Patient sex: F
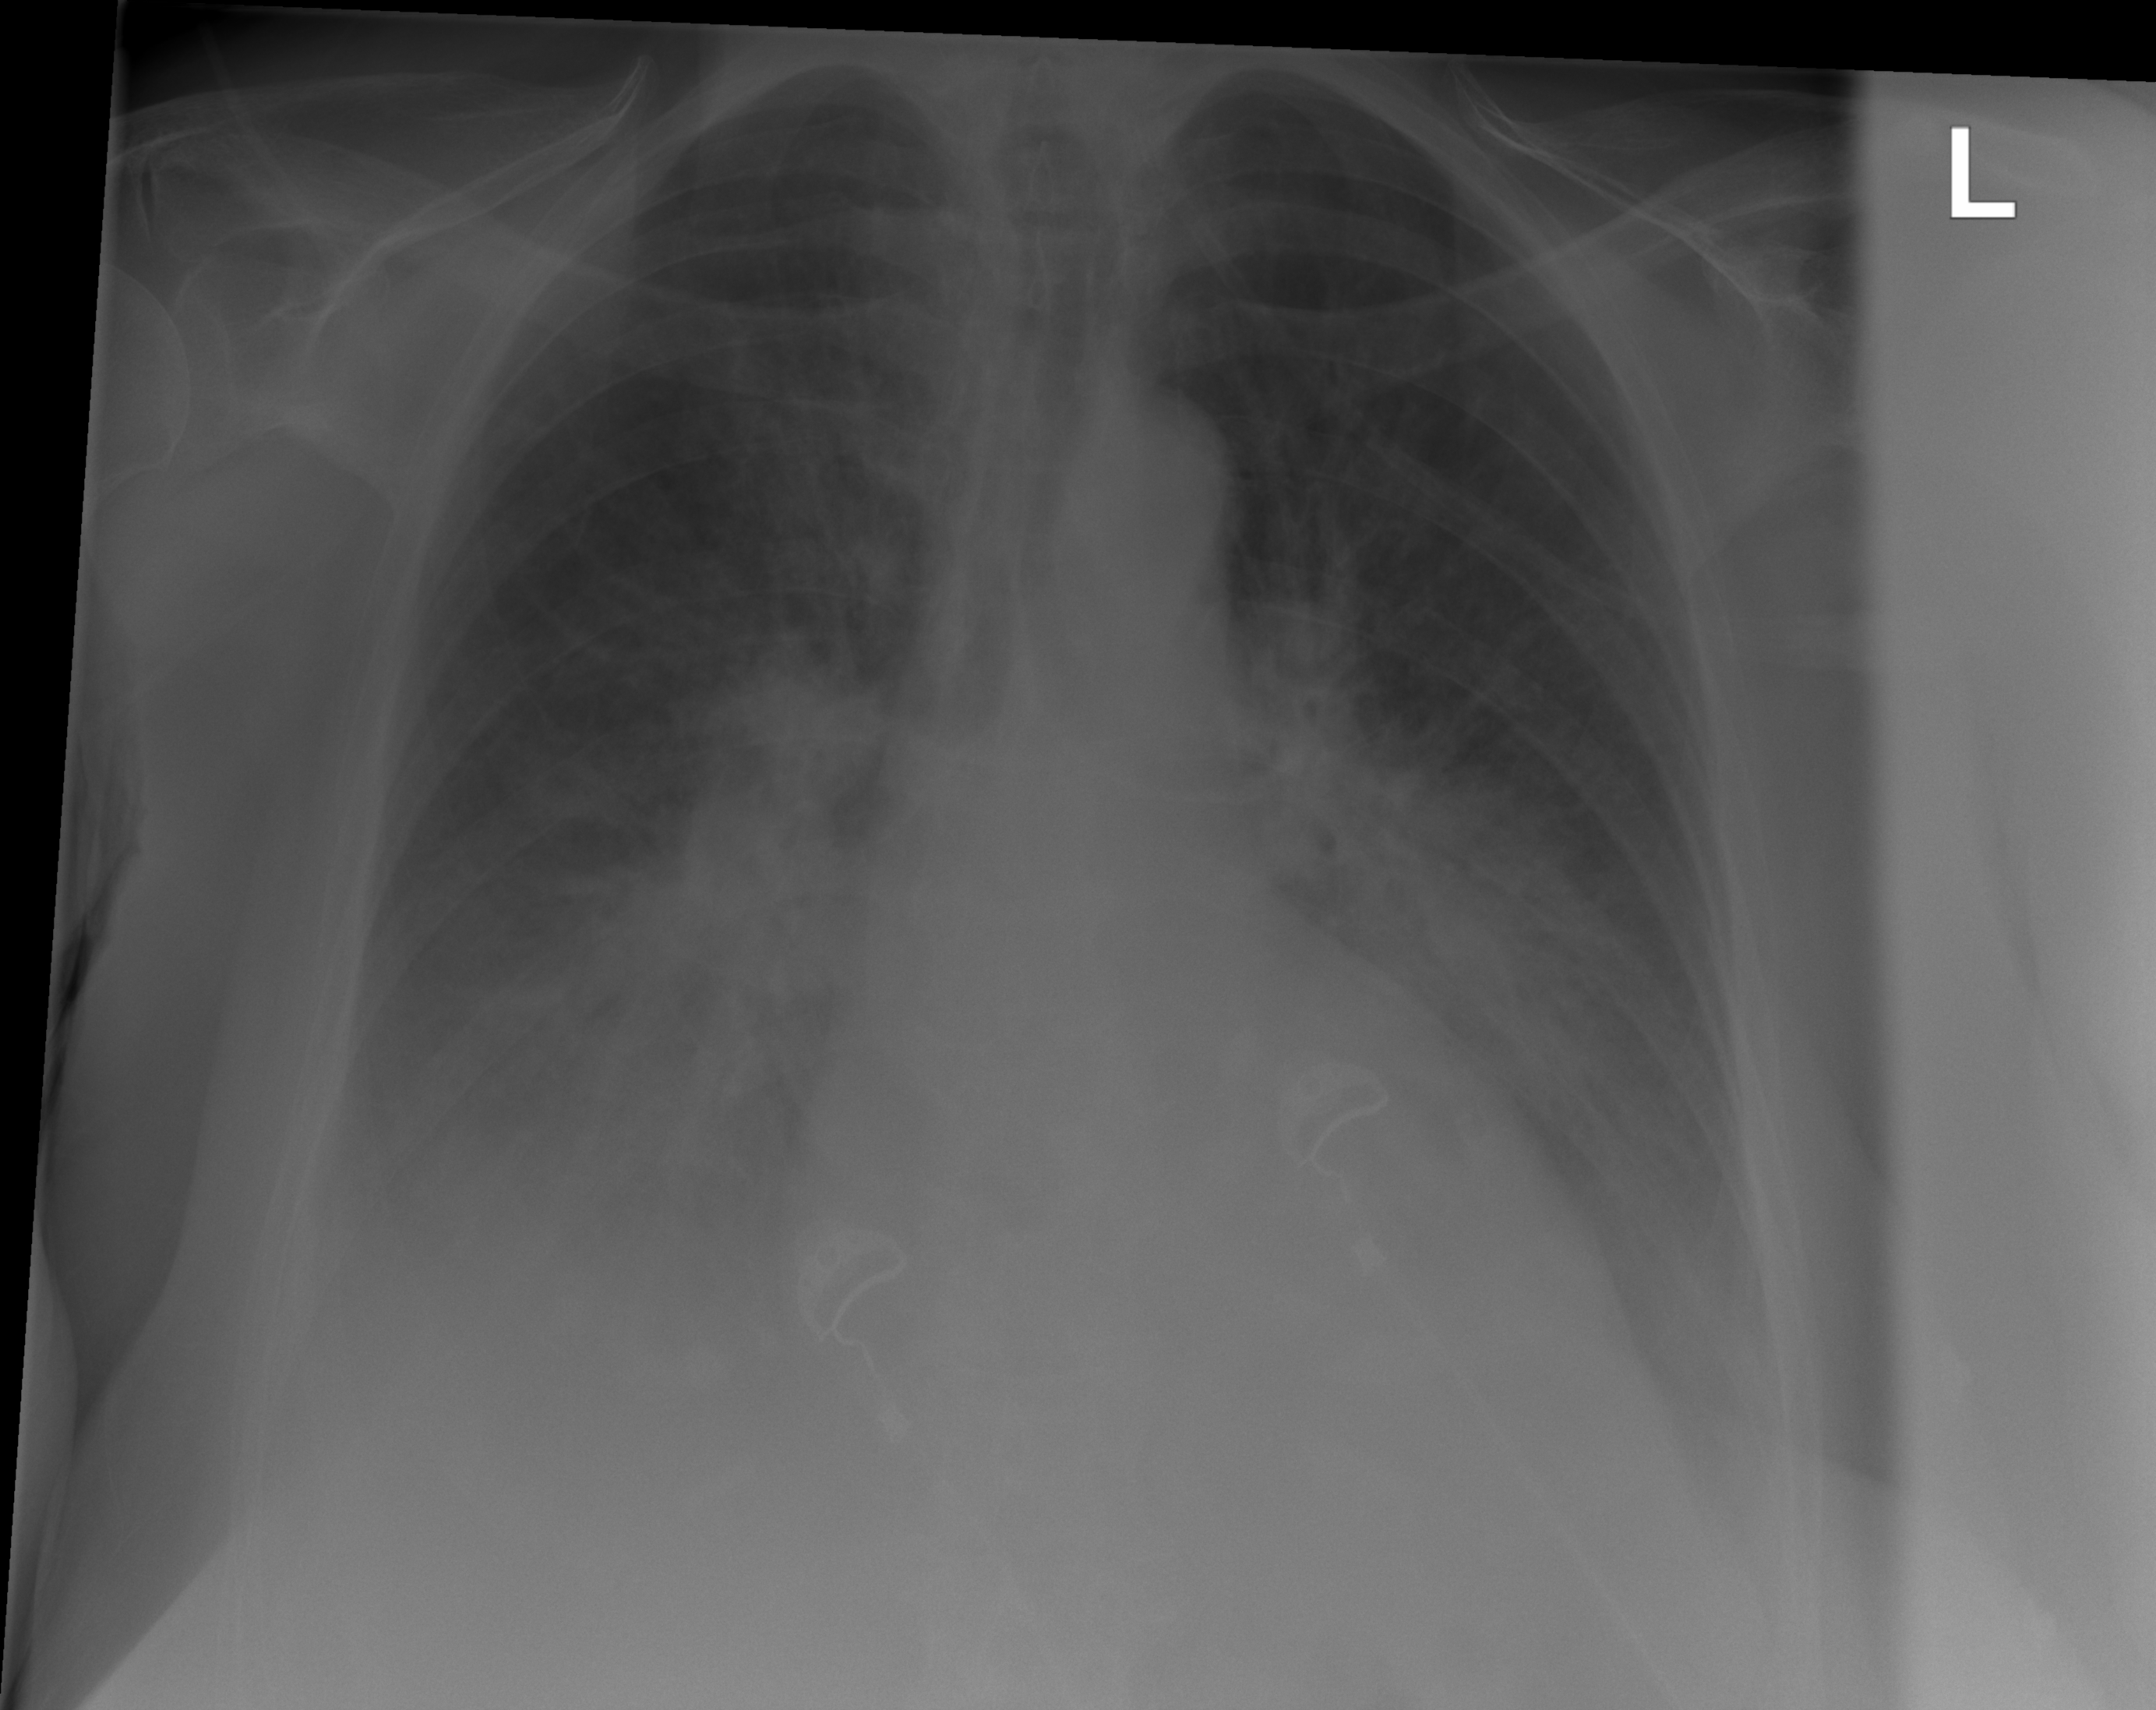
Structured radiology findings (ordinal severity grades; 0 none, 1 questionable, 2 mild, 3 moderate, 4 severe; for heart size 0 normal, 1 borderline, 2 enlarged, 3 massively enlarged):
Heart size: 2
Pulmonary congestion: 2
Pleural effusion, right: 2
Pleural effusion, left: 3
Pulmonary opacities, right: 2
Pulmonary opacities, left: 2
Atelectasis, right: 2
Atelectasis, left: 2